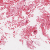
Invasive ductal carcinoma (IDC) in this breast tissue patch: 0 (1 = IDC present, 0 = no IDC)